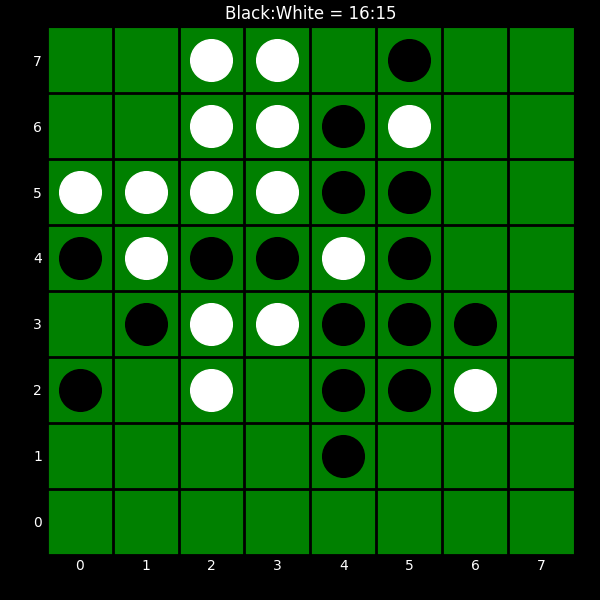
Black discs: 16
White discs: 15